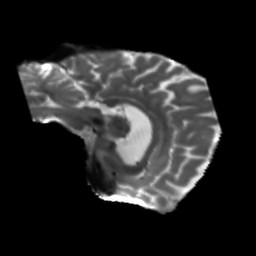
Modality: T2w
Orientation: sagittal
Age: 68
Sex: male
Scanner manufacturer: siemens
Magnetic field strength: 3 T
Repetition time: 5.25 s
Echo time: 0.08 s